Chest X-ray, AP view. Patient: 23 years old, sex M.
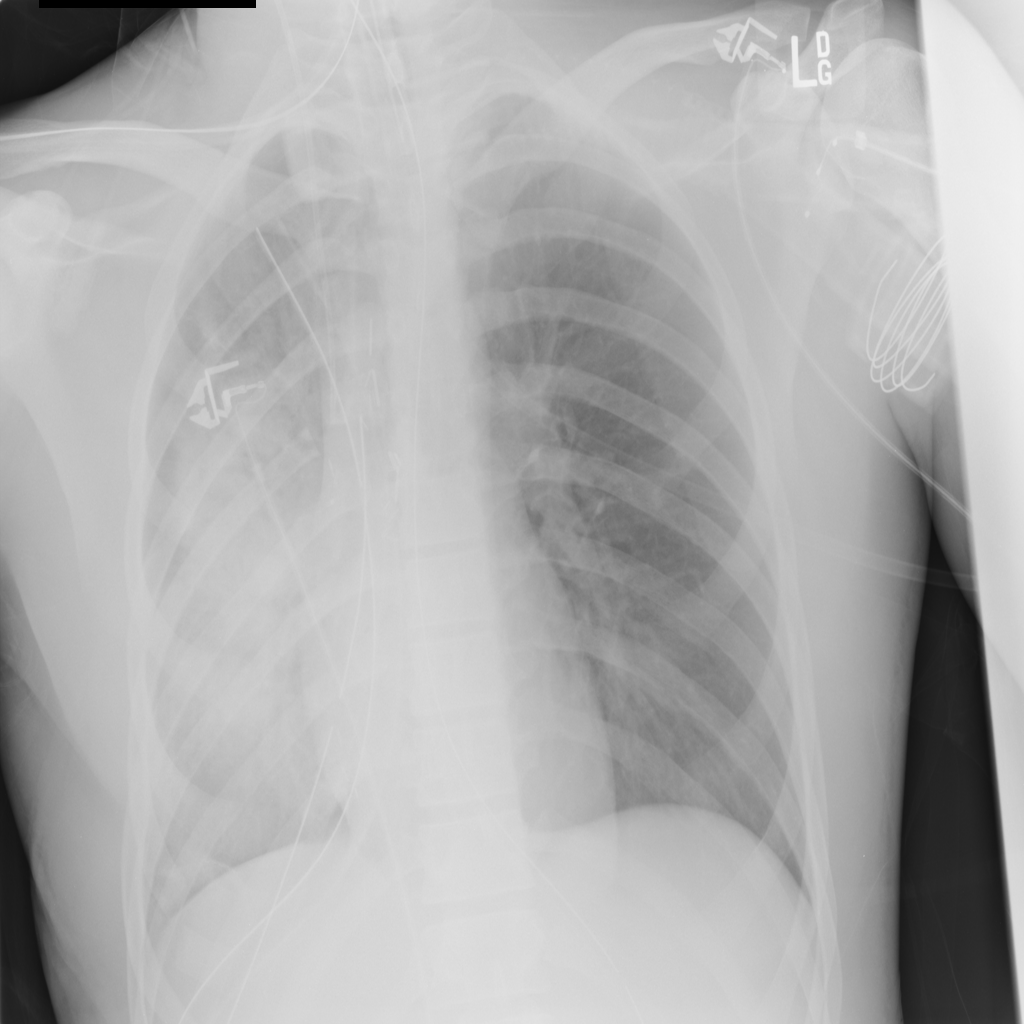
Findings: No Finding